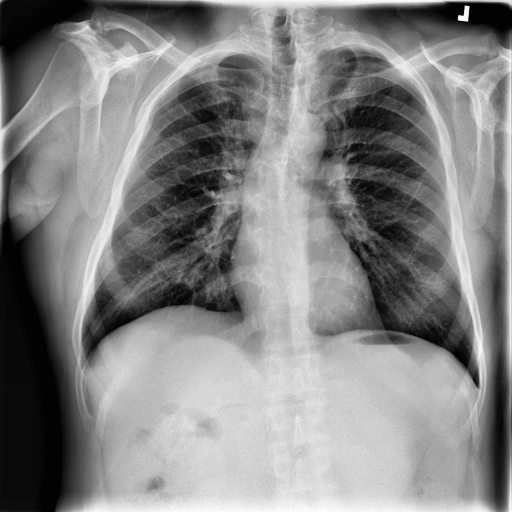
Finding: NORMAL